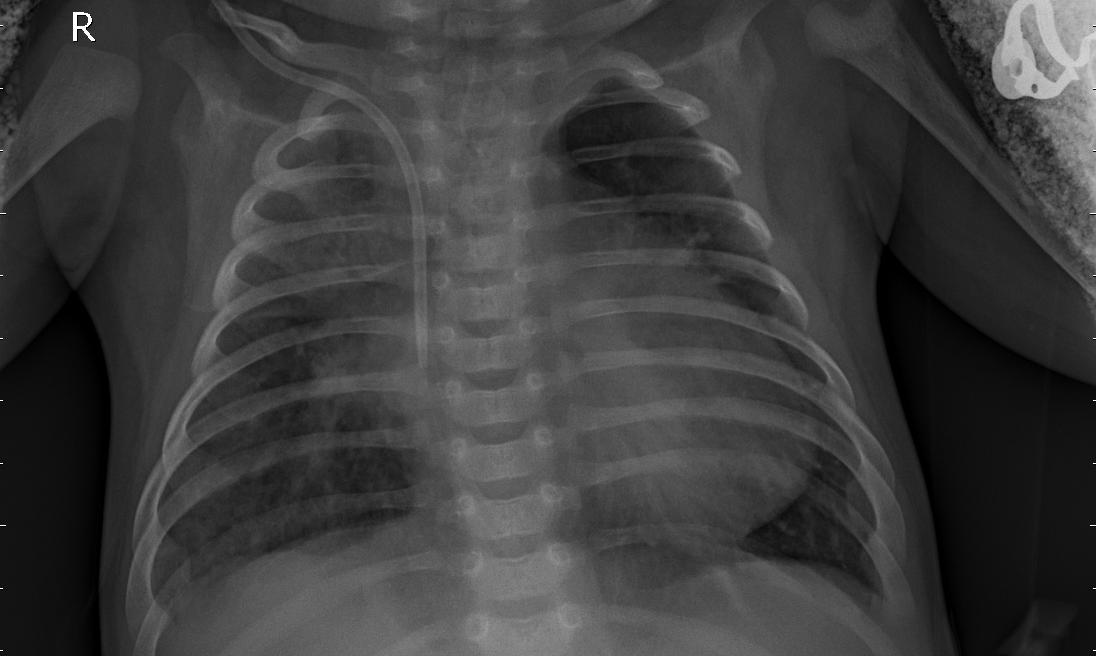
Diagnosis: PNEUMONIA